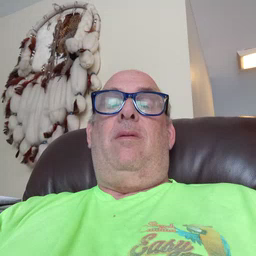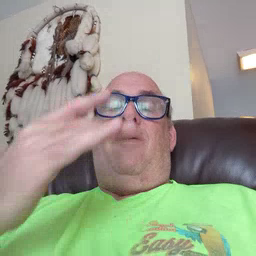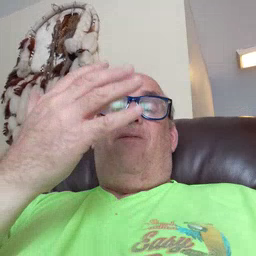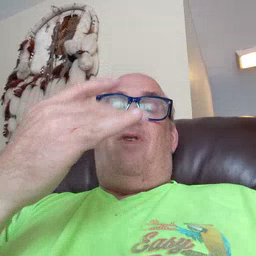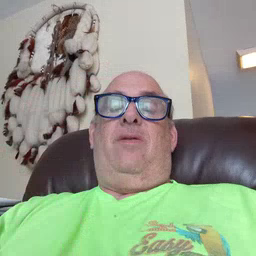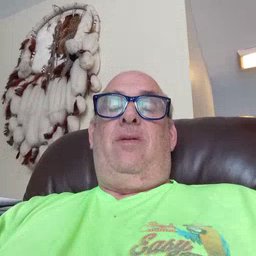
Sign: finger